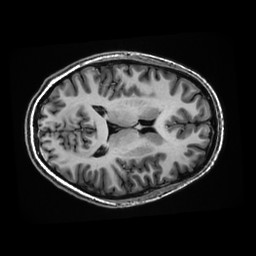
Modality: T1w
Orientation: axial
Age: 25
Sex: male
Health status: healthy
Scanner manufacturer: ge
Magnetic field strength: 3 T
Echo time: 0.0052 s